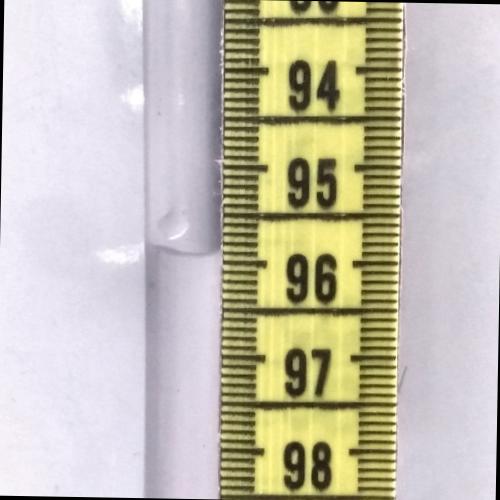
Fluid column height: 95.9 cm